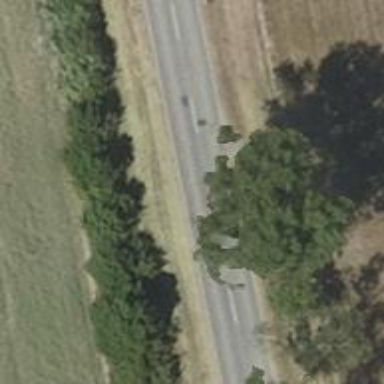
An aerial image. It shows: Row of deciduous broadleaved trees.